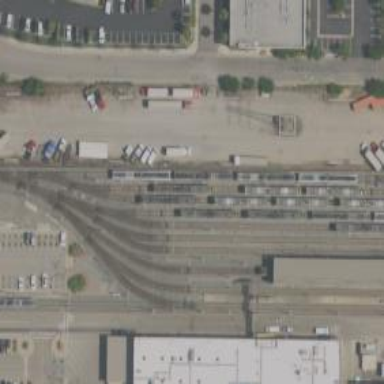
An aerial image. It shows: Light rail yard with electrified contact lines.